Question: I'm playing around with 'GridBagLayout' in Swing and I noticed the anchor point on the left is correct, but the one at the top is at -60 pixels. I know the exact size of the window, 960x640. I'm making two columns: one with two panels on the left (grid heights are 2 for both) and another with three panels on the right (grid heights are 1, 2 and 1). This is the code:
'''
gameFrame.setLayout(new GridBagLayout());
GridBagConstraints constraints = new GridBagConstraints();
constraints.anchor = GridBagConstraints.NORTHWEST;
InfoPanel infoPanel = new InfoPanel();
infoPanel.setPreferredSize(new Dimension(320, 320));
infoPanel.setMinimumSize(new Dimension(320, 320));
infoPanel.setMaximumSize(new Dimension(320, 320));
infoPanel.setBackground(Color.BLUE);
constraints.gridx = 0;
constraints.gridy = 0;
//constraints.gridwidth = 1;
constraints.gridheight = 2;
gameFrame.add(infoPanel, constraints);
InfoPanel infoPanel2 = new InfoPanel();
infoPanel2.setPreferredSize(new Dimension(320, 320));
infoPanel2.setMinimumSize(new Dimension(320, 320));
infoPanel2.setMaximumSize(new Dimension(320, 320));
infoPanel2.setBackground(Color.RED);
constraints.gridx = 0;
constraints.gridy = 2;
//constraints.gridwidth = 1;
constraints.gridheight = 2;
gameFrame.add(infoPanel2, constraints);
InfoPanel infoPanel3 = new InfoPanel();
infoPanel3.setPreferredSize(new Dimension(640, 200));
infoPanel3.setMinimumSize(new Dimension(640, 200));
infoPanel3.setMaximumSize(new Dimension(640, 200));
infoPanel3.setBackground(Color.GREEN);
constraints.gridx = 1;
constraints.gridy = 0;
//constraints.gridwidth = 1;
constraints.gridheight = 1;
gameFrame.add(infoPanel3, constraints);
InfoPanel infoPanel4 = new InfoPanel();
infoPanel4.setPreferredSize(new Dimension(640, 240));
infoPanel4.setMinimumSize(new Dimension(640, 240));
infoPanel4.setMaximumSize(new Dimension(640, 240));
infoPanel4.setBackground(Color.YELLOW);
constraints.gridx = 1;
constraints.gridy = 1;
//constraints.gridwidth = 1;
constraints.gridheight = 2;
gameFrame.add(infoPanel4, constraints);
InfoPanel infoPanel5 = new InfoPanel();
infoPanel5.setPreferredSize(new Dimension(640, 200));
infoPanel5.setMinimumSize(new Dimension(640, 200));
infoPanel5.setMaximumSize(new Dimension(640, 200));
infoPanel5.setBackground(Color.PINK);
constraints.gridx = 1;
constraints.gridy = 3;
//constraints.gridwidth = 1;
//constraints.gridheight = 1;
gameFrame.add(infoPanel5, constraints);
gameFrame.pack();
gameFrame.setLocationRelativeTo(null);
'''
I appreciate that the code isn't clean, it's not what it will look like, I just wanted to make sure I can get the layout I need working first.
Here is the result:

Because the layout starts placing objects at -60 pixels off the top, there's a 60 pixel gap at the bottom.
Has anyone come across something like this? It baffles me.
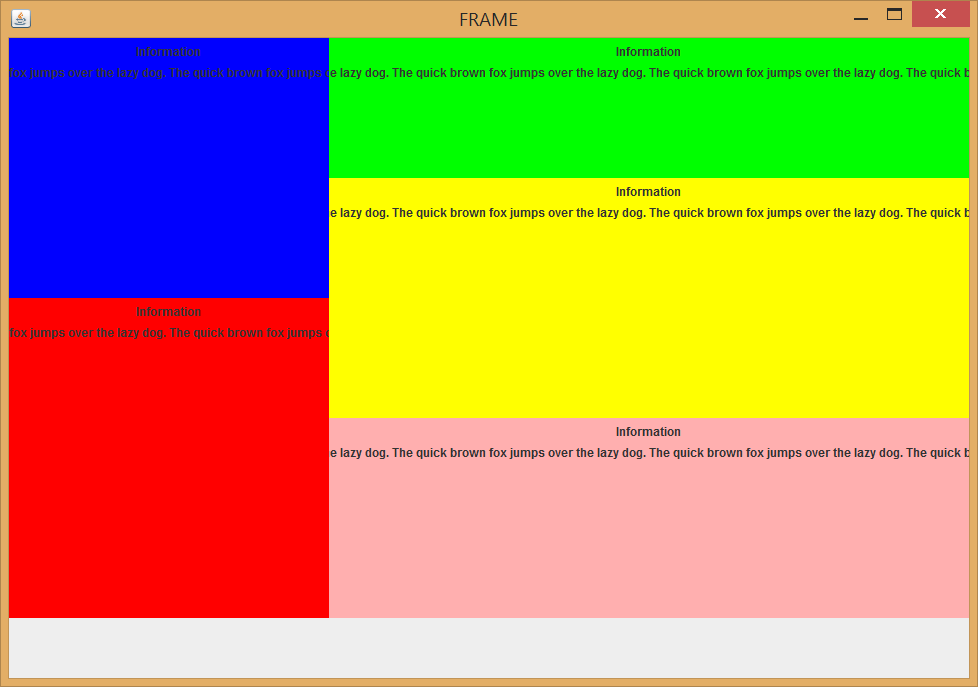
Answer: I think this is one of those moments that that layout manager has thrown it's arms up in the air and said, .
If you change 'constraints.gridheight = 2;' to 'constraints.gridheight = 3;' for 'infoPanel2' it'll work.
I it has a combination of things to do with the total height of the second column when compared to the first (without consideration to the row spanning). Allowing the second row to expand beyond the the two rows seems to allow it to collapse the extra space.
For what it's worth. I would have probably put the two columns into individual panels and laid out those two panels instead, but that's just me...